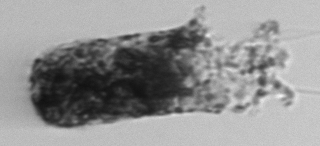
Label: fecal_pellet